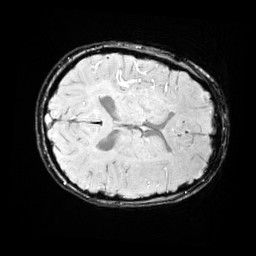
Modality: SWI
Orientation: axial
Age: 12
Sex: female
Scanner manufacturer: siemens
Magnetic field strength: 3 T
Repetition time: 0.027 s
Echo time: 0.02 s